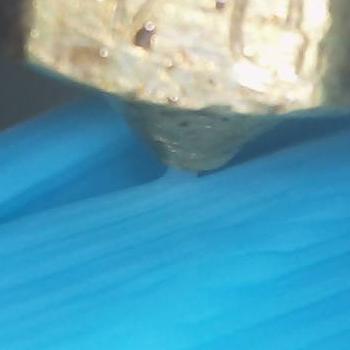
Flow rate: 178%